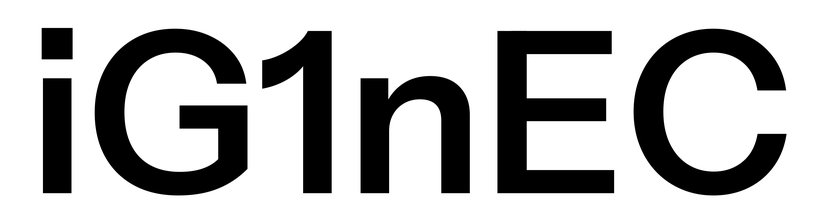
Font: InstrumentSans_SemiBold